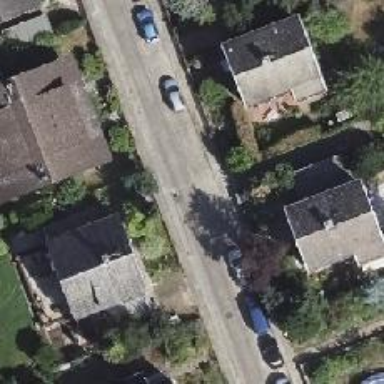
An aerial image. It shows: Residential road with sidewalks on both sides.